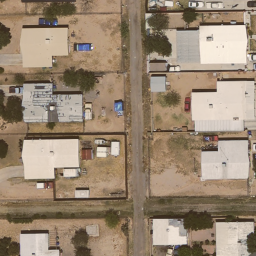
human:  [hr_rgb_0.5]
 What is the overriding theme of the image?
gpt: medium residential